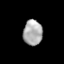
Tissue: lung
Cell type: Epithelial cells
Senescence score: 0.1538
Nuclear area (px): 472
Mean DAPI intensity: 171.828